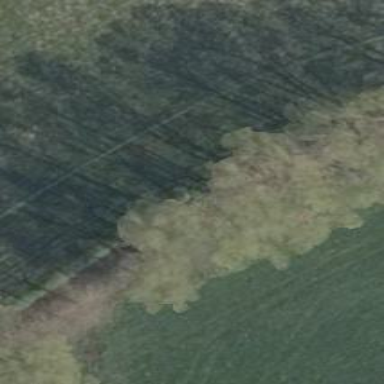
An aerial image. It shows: Row of deciduous broadleaved trees.